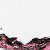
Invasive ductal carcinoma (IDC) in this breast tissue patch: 0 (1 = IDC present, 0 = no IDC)